Field crop: tomato
Growth stage: 1
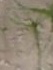
Species: cyperus